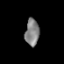
Tissue: prostate
Cell type: T cells
Senescence score: 0.3375
Nuclear area (px): 368
Mean DAPI intensity: 129.198